Question: I have created a view and assigned the view to viewcontroller
'''
UIView *newView=[[UIView alloc] initWithFrame:CGRectMake(0,0,320,460)];
'''
in viewDidLoad method I have assigned the view to the viewcontroller
'''
-(void)viewDidLoad{
self.view=newView;
//[view release]; In this case also the application crashing
}
-(void)dealloc{
[newView release];//IN this case also the application crashing.
[super dealloc];
}
'''
The crash log is this.

how to release the newView? or else the viewcontroller itself will take care of releasing the newView.
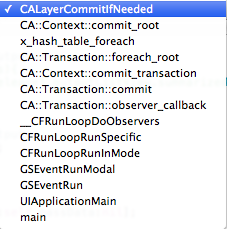
Answer: In most circumstances you will do the following:
'''
- (void) loadView {
// Don't call super here if you assign the view property
UIView *newView = [[UIView alloc] initWithFrame: [UIScreen mainScreen].applicationFrame];
self.view = newView;
[newView release];
// the view is now owned and retained by the UIViewController
}
'''
Apple recommends you allocate the view, assign and release it in '-loadView' and don't worry about it in '-dealloc'. This is important in cases when your view may be purged under low memory conditions.